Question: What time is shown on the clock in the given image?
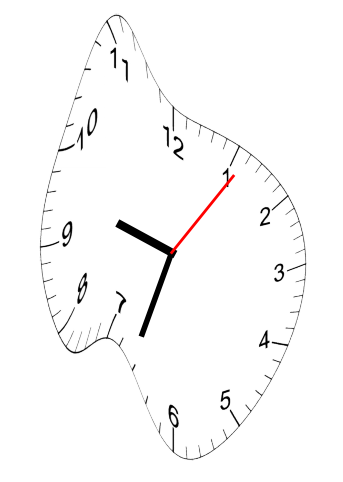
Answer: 09:33:06